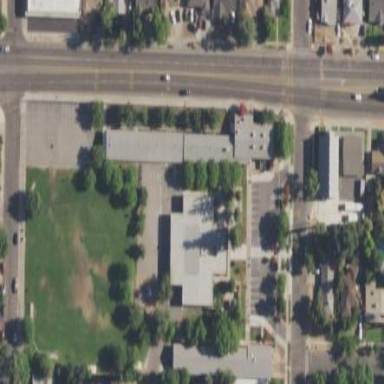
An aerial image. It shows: School.